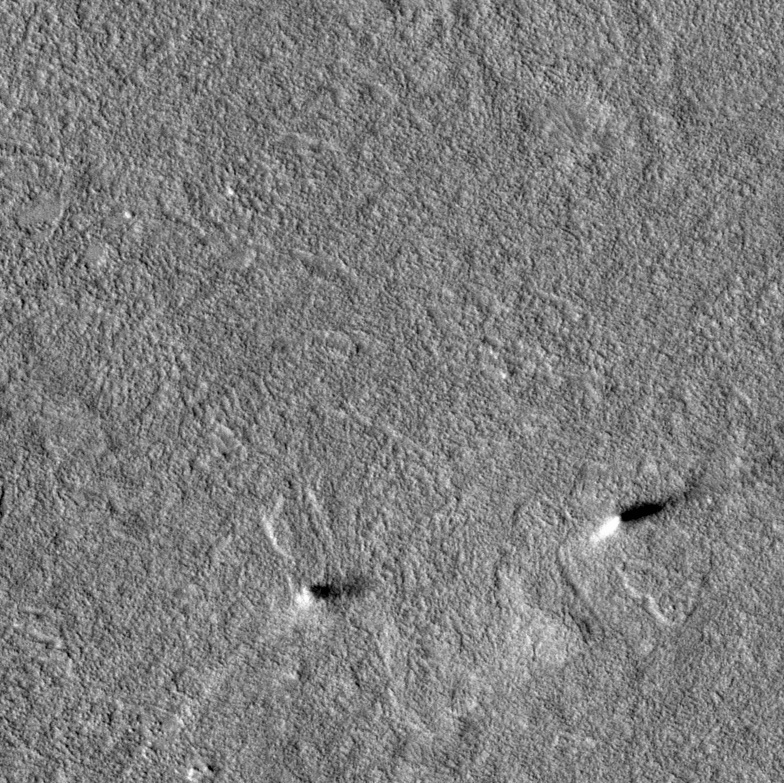
Label: dustdevil, dustdevil